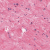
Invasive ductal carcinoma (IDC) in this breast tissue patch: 0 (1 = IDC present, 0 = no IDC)